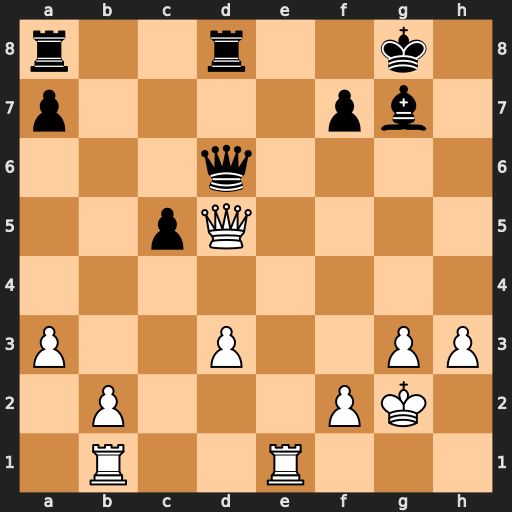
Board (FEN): r2r2k1/p4pb1/3q4/2pQ4/8/P2P2PP/1P3PK1/1R2R3
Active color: w
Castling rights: -
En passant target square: -
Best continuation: Re8+ Rxe8 Qxd6